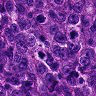
Metastatic tissue present: yes